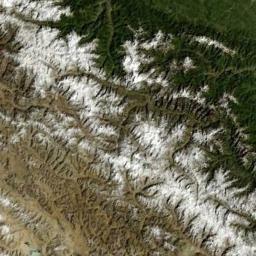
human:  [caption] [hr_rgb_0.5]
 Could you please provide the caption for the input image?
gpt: There are many plants on the snowberg .

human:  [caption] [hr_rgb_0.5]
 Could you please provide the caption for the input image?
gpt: The snow on the snowy mountains is distributed at the junction of brown and green mountains .

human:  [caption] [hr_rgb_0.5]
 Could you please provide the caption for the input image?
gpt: The snow berg is consist of green plants,Bare land and white snow .

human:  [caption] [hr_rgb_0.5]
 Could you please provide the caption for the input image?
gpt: The snowberg is covered with glaciers and vegetation and the snowberg also is partly exposed .

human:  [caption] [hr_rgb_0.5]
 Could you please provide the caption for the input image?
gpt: There are some snow on the snowberg .